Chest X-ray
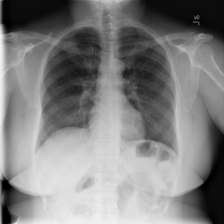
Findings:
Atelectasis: negative
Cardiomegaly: negative
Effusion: negative
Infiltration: negative
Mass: negative
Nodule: negative
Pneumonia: negative
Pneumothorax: negative
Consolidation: negative
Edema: negative
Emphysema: negative
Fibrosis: negative
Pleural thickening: negative
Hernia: negative